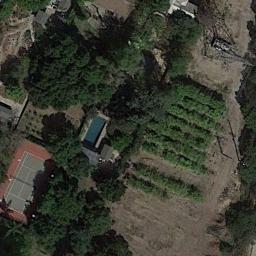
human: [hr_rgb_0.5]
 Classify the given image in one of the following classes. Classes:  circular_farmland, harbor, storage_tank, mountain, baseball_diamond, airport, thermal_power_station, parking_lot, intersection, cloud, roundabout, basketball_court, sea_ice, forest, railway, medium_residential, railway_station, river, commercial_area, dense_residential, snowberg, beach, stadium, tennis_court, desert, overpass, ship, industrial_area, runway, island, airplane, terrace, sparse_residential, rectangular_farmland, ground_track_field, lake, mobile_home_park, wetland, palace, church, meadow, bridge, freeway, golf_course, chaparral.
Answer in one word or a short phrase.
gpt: tennis_court